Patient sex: M
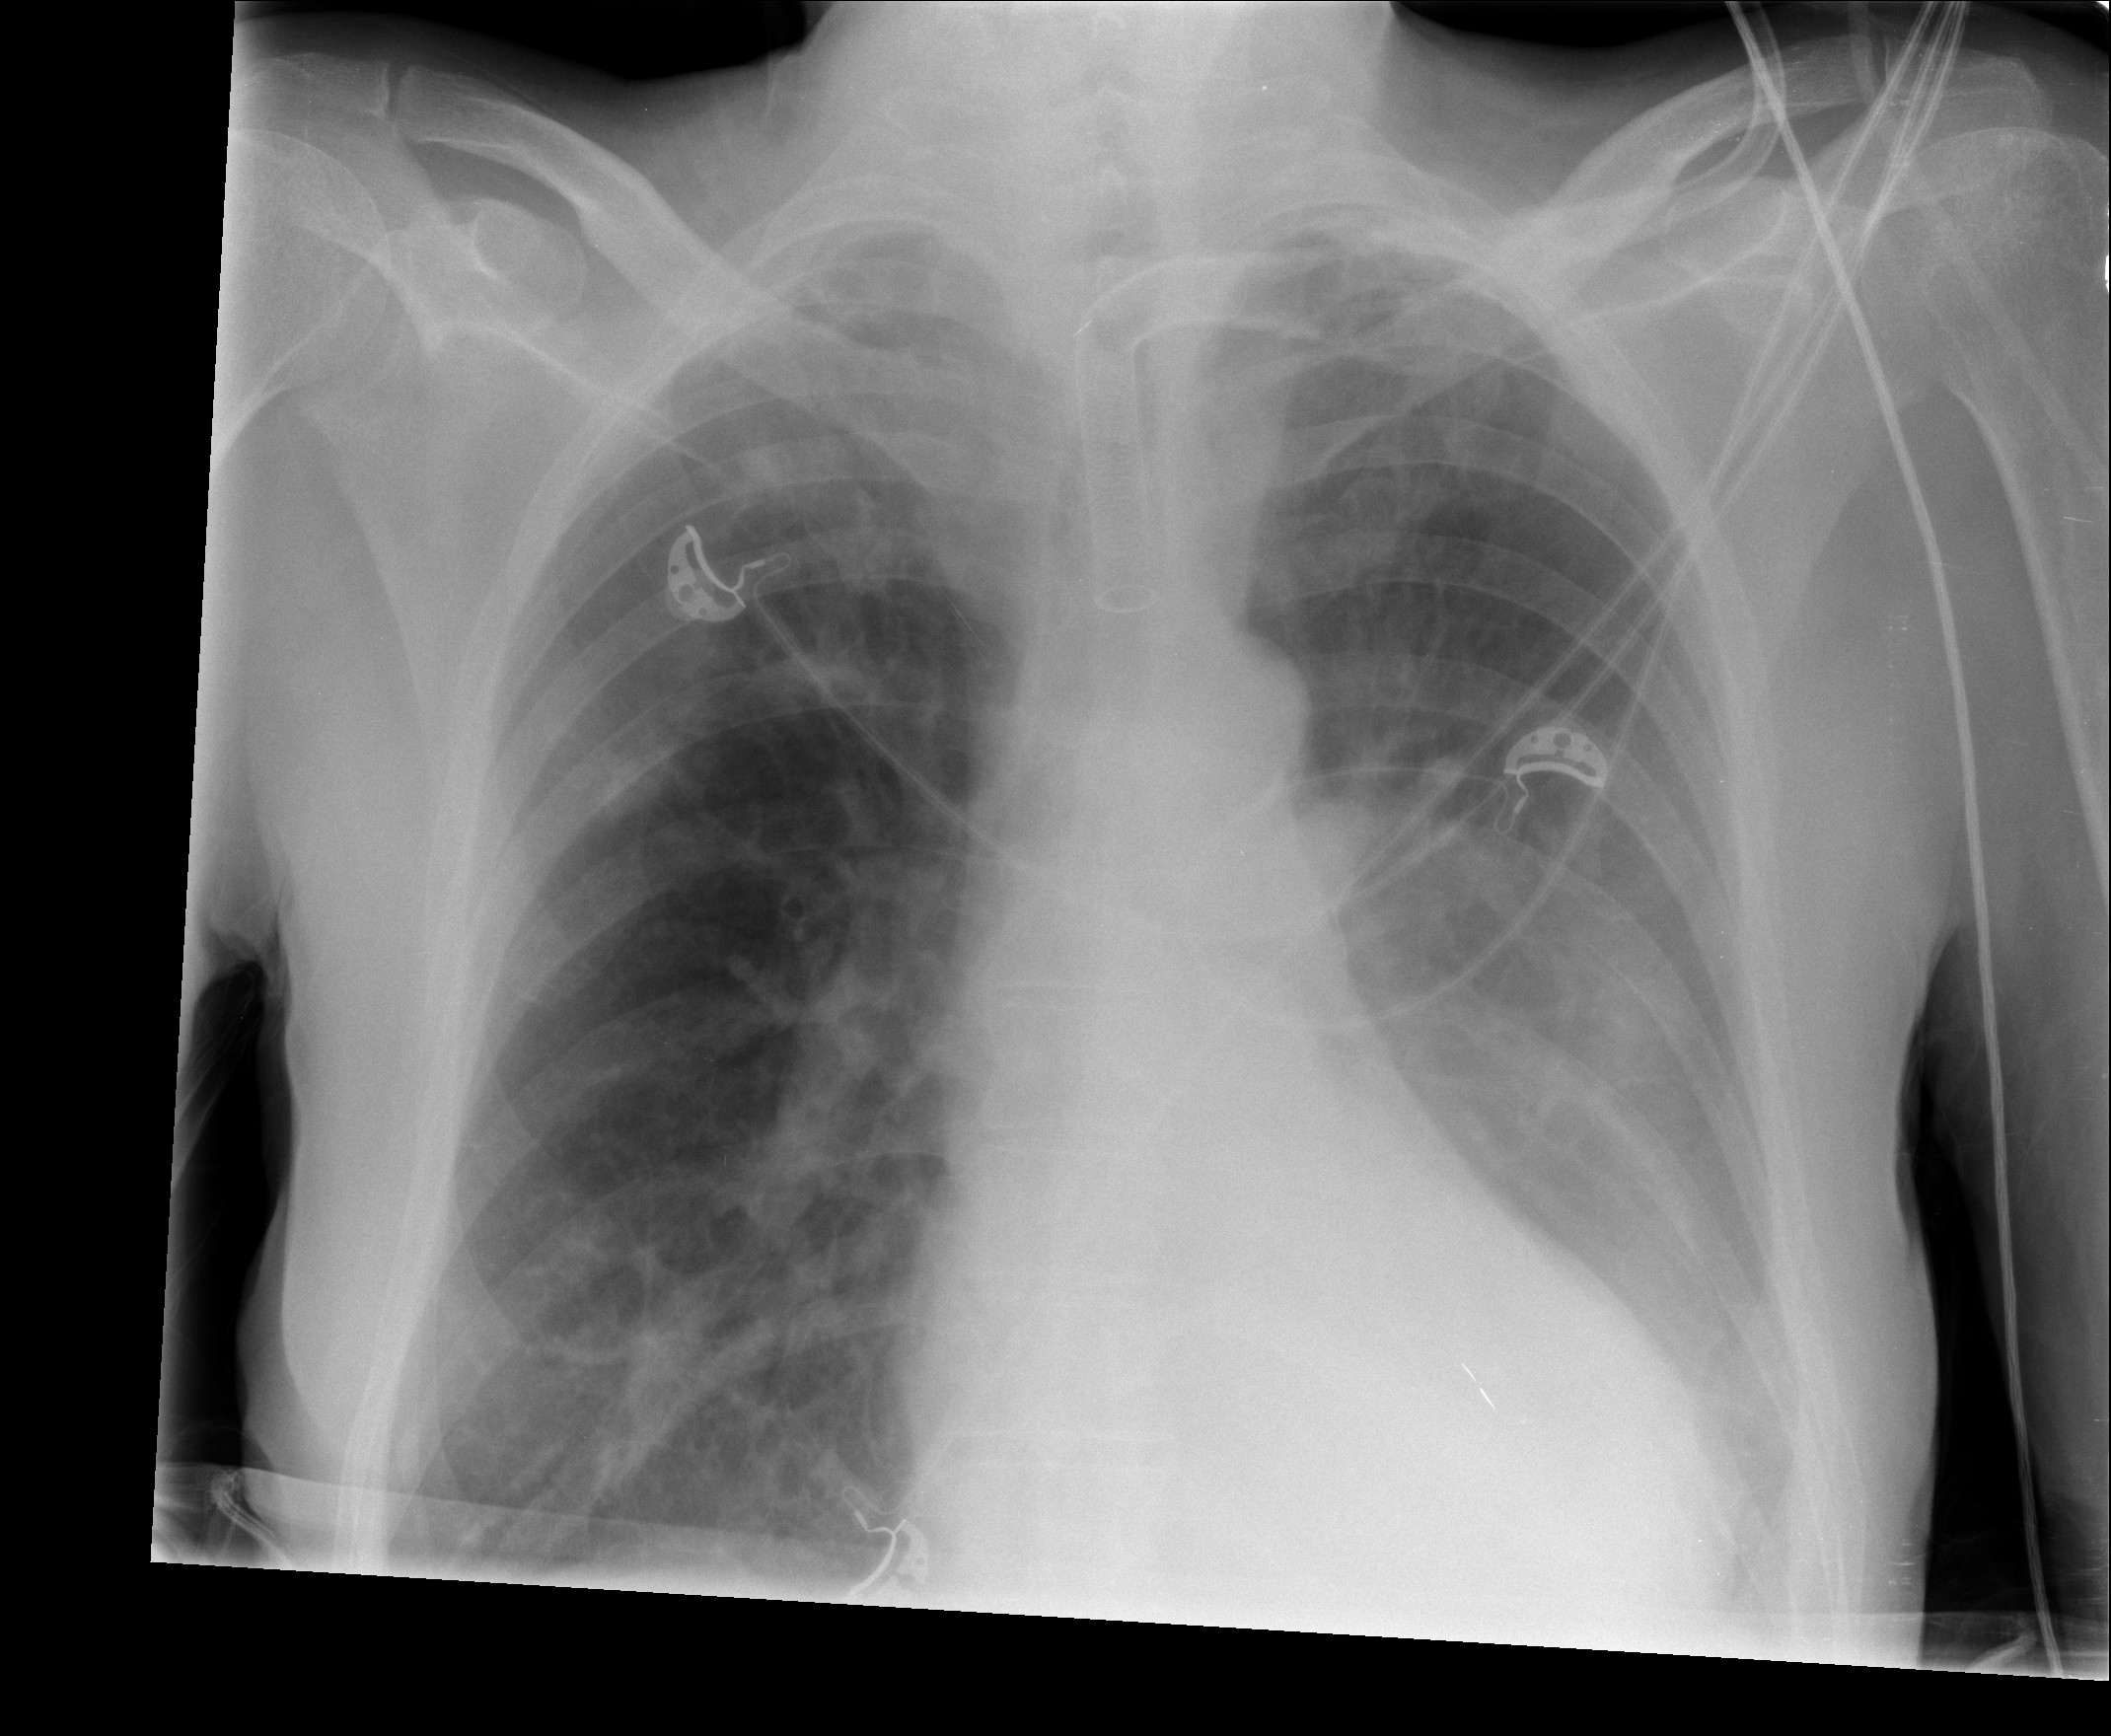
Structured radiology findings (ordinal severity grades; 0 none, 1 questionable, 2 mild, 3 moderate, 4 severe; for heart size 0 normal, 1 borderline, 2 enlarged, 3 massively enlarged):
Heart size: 2
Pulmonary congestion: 0
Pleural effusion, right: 0
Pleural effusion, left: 2
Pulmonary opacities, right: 0
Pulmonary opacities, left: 2
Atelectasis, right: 0
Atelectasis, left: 2